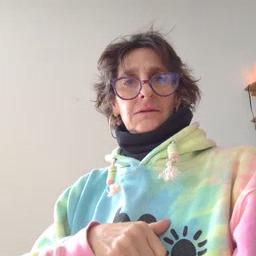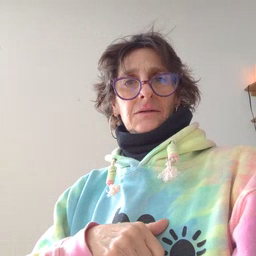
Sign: donkey